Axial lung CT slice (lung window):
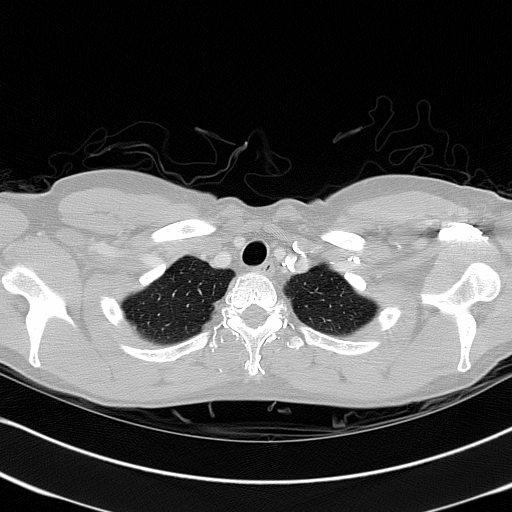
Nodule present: no